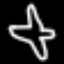
Label: airplane